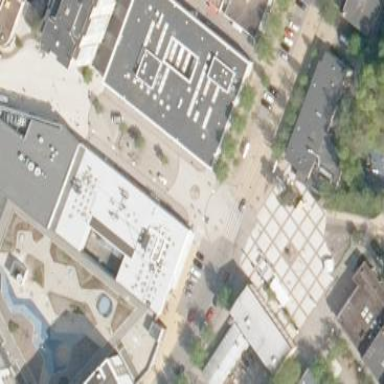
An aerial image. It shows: Retail building that is part of mall.